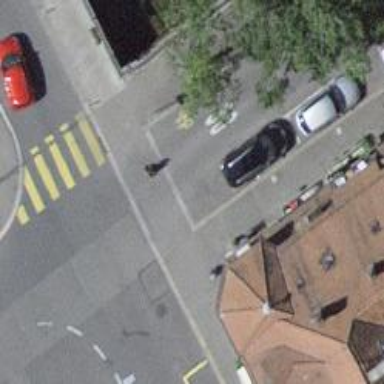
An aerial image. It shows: Unmarked crossing on the road.